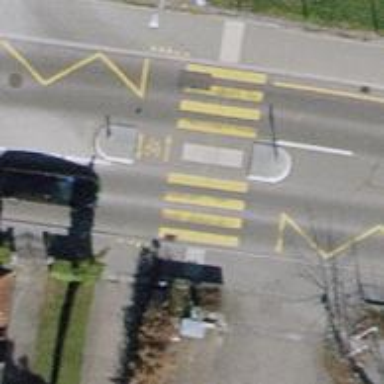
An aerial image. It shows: Footway with marked crossing. The surface is asphalt.